A time-domain vibration trace from a rotating-machine test bench is shown. Based on the visible evidence, which rotor condition applies: normal, misalignment, unbalance, looseness?
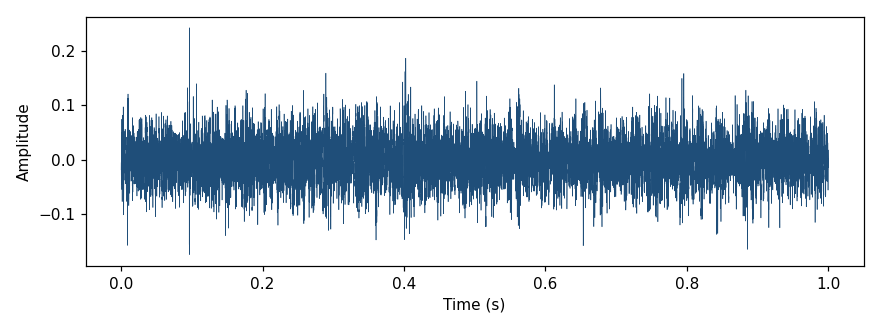
Answer: normal